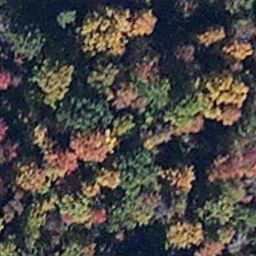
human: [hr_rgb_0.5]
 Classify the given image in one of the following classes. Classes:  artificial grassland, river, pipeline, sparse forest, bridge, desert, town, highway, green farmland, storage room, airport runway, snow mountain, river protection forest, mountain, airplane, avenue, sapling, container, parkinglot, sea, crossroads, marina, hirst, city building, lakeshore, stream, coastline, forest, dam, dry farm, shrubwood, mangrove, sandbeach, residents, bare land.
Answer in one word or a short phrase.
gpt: mangrove